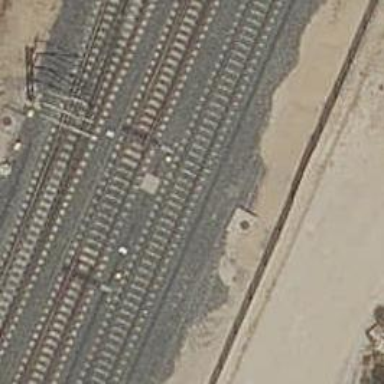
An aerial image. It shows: Rail yard with electrified contact lines for railway operations.